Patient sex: M
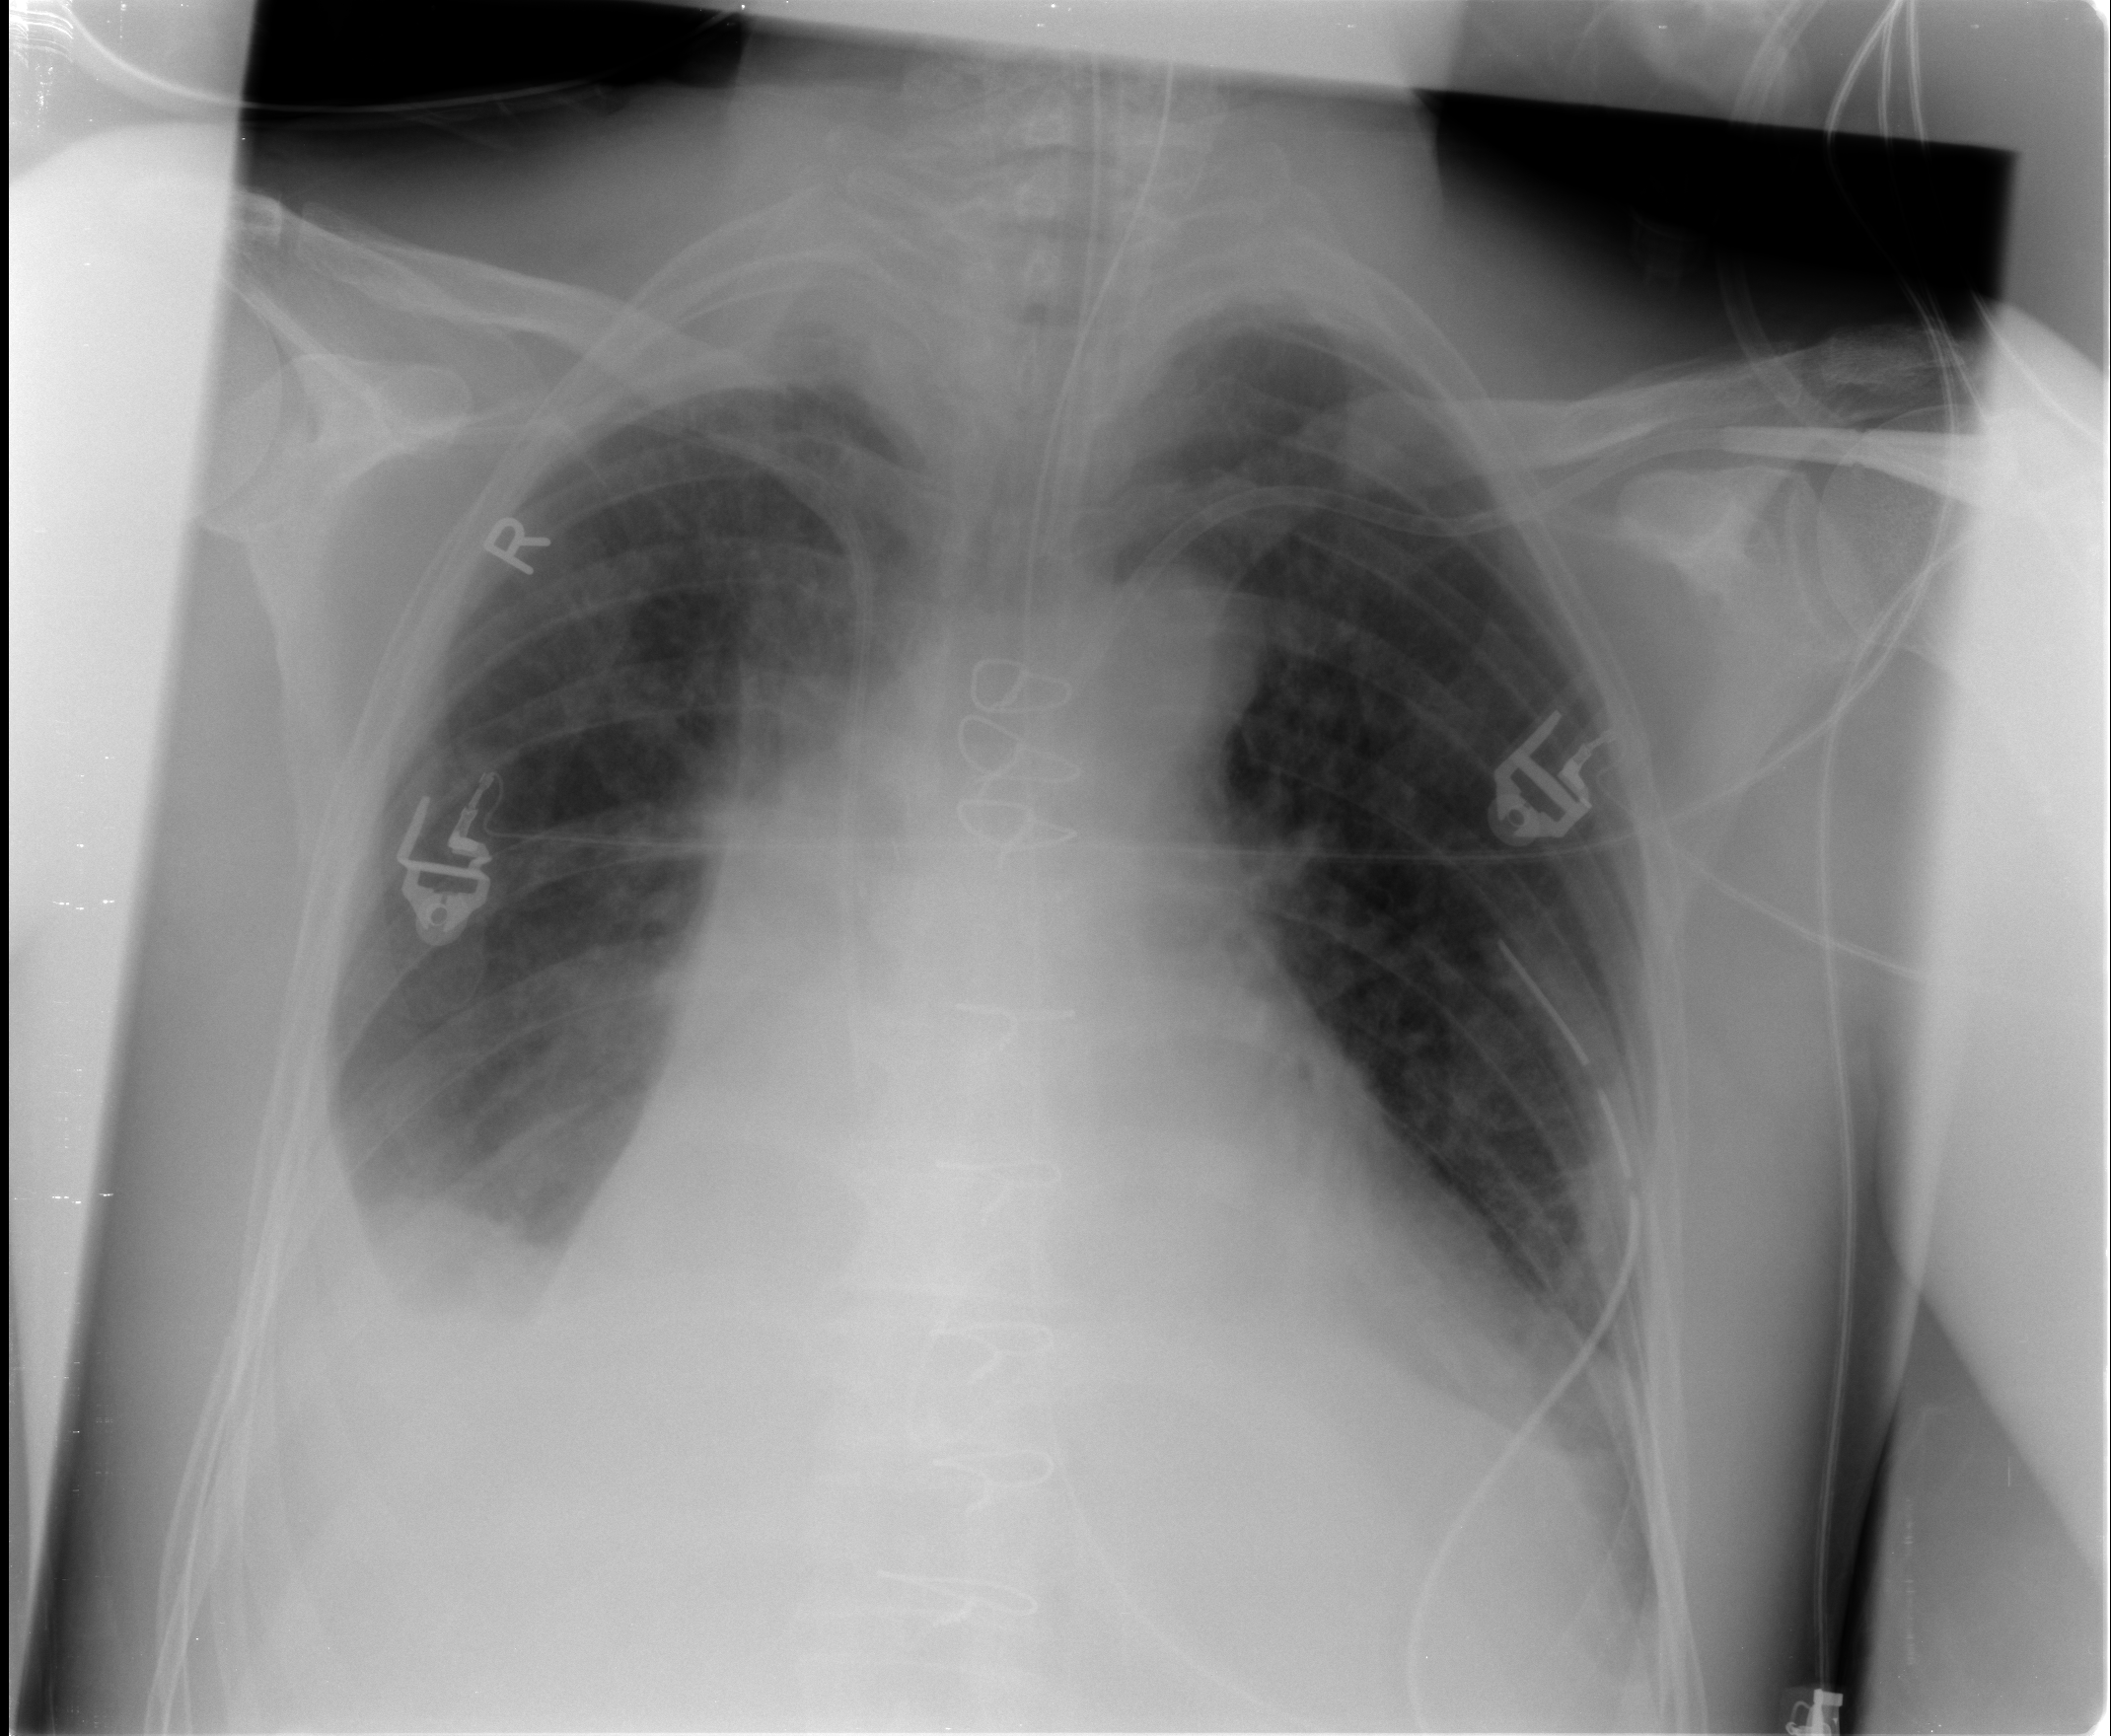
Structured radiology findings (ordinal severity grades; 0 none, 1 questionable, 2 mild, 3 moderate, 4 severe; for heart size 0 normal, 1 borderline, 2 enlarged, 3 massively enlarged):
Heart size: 2
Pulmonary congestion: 2
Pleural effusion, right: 3
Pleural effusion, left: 2
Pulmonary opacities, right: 0
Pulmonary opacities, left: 2
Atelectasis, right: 2
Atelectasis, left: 2